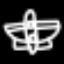
Label: airplane